Field crop: tomato
Growth stage: 1
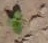
Species: solanum